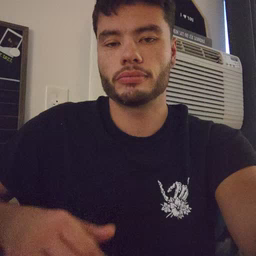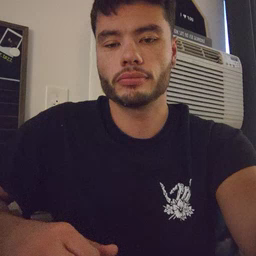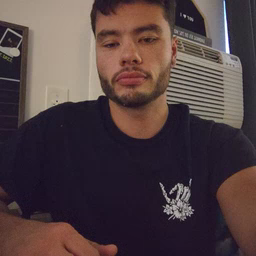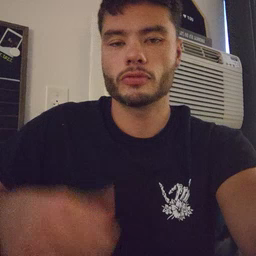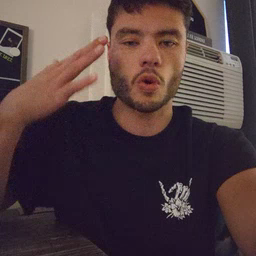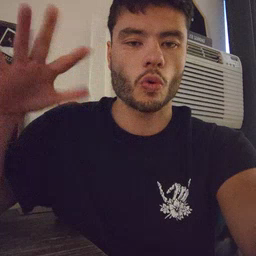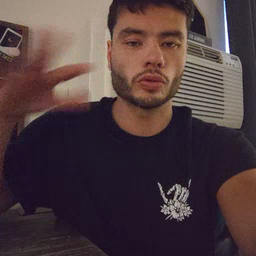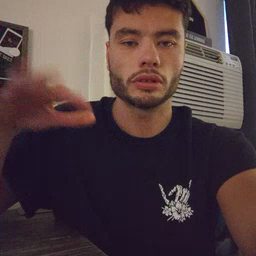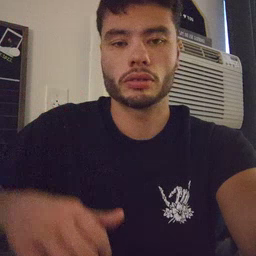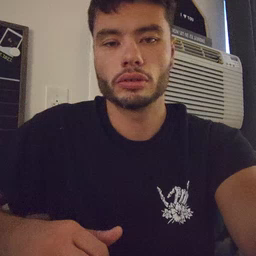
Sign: noisy